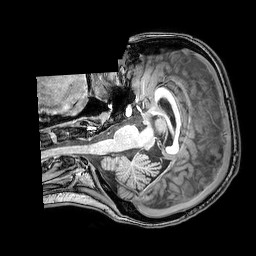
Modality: T1w
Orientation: axial
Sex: female
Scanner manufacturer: philips
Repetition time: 0.008099 s
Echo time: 0.0037 s